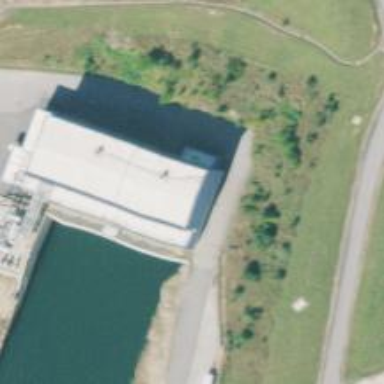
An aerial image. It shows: Hydro power generator using the water-storage method.